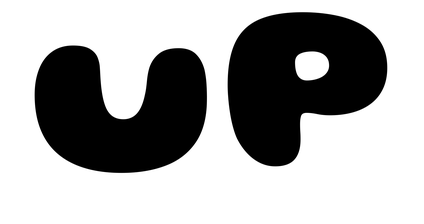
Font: Gluten_ExtraBold